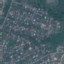
Land use / land cover class: Residential